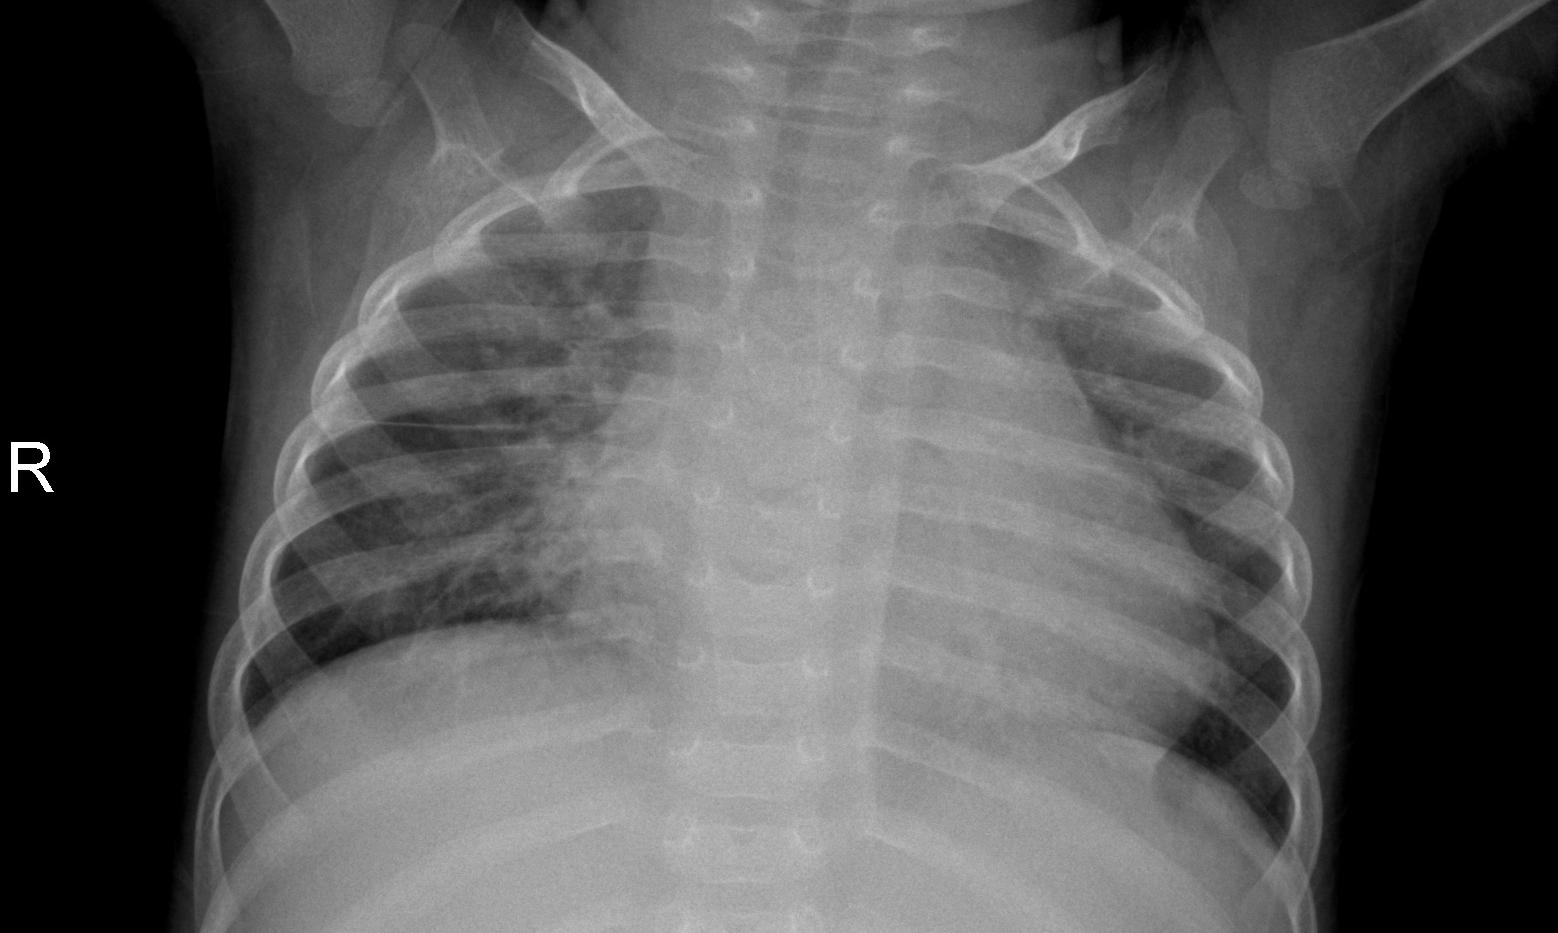
Diagnosis: PNEUMONIA